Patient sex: F
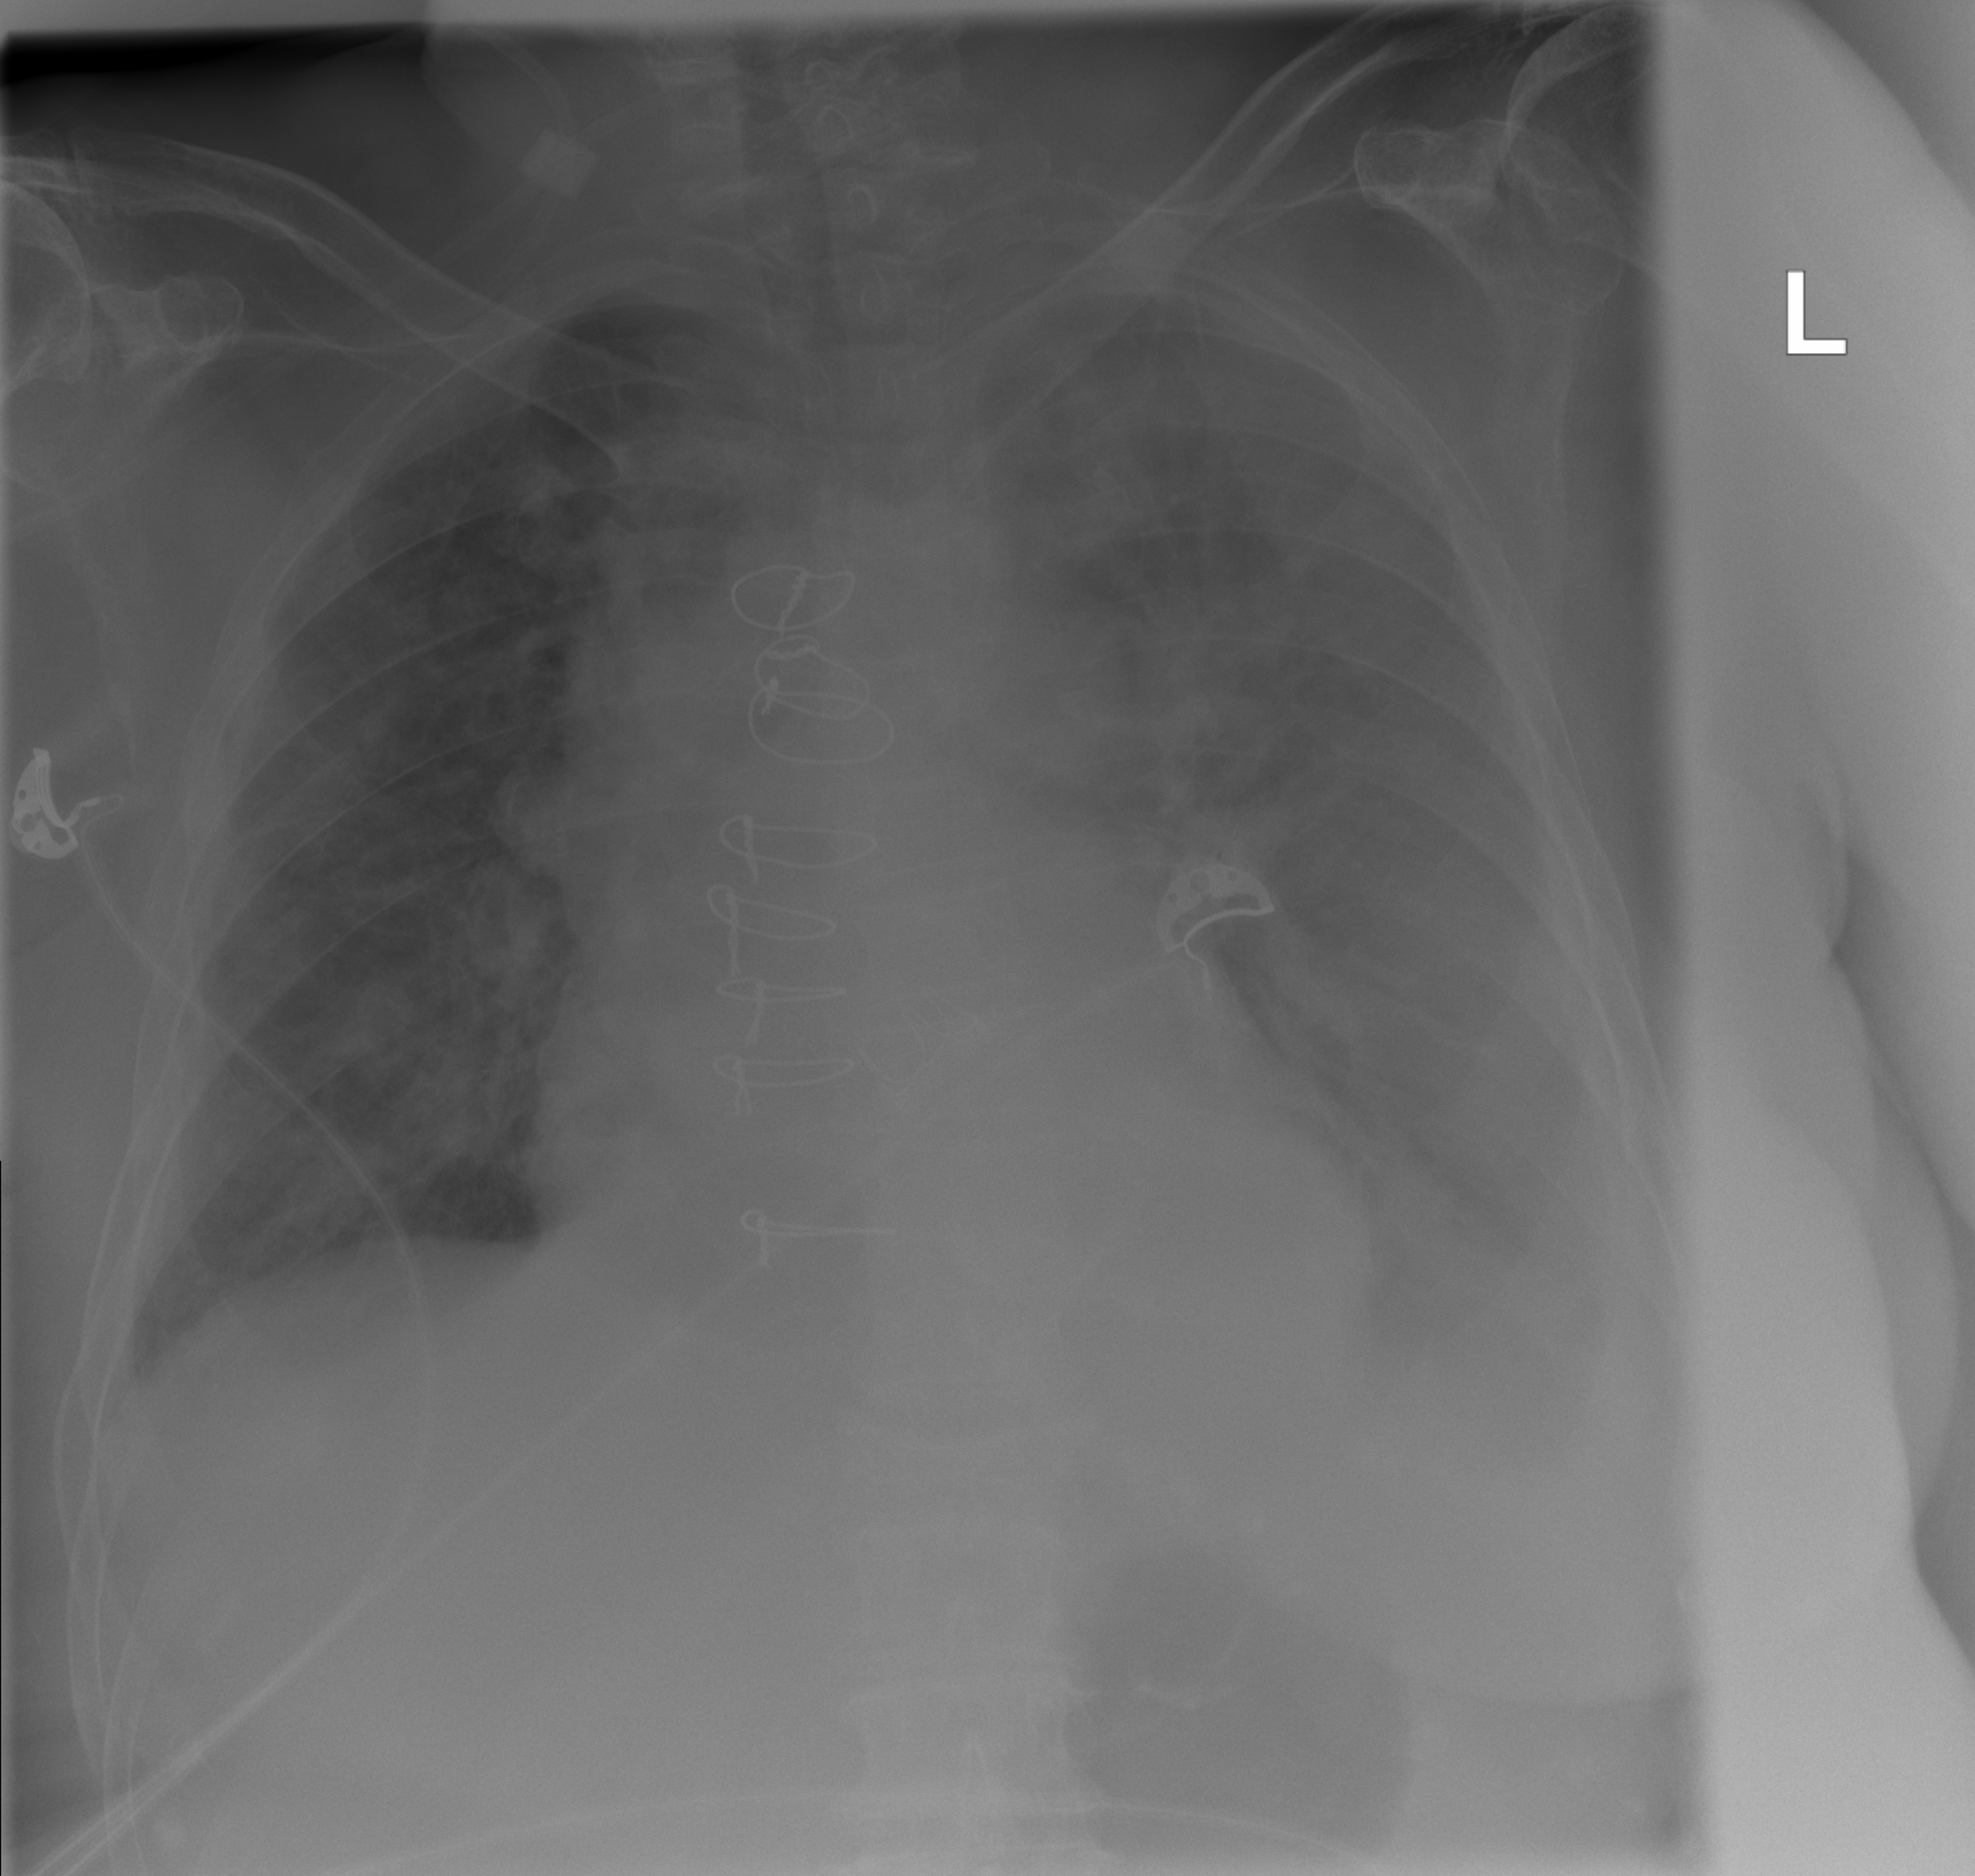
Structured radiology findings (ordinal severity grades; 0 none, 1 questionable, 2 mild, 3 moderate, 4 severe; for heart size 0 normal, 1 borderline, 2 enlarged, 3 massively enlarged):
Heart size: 1
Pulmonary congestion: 2
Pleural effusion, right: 2
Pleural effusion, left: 3
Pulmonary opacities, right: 2
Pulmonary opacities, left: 3
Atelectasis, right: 2
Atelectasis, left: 2